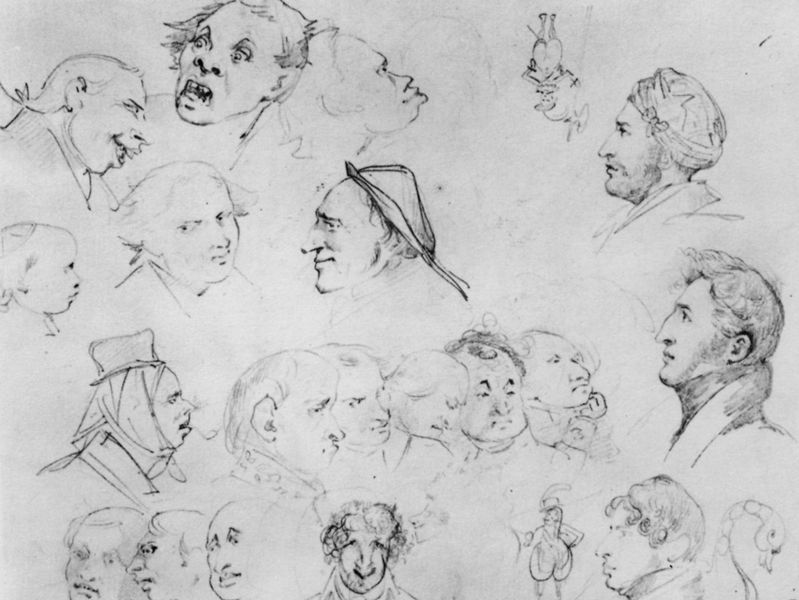
Titel: Skizzenblatt mit Kopfstudien
Künstler: Théodore Géricault
Standort: Paris
Institution: École Normale Supérieure des Beaux-Arts
Schlagwörter: kopf, mann, schatten, weiß, frauen, menschen, frau, grau, haar, hut, hüte, kopfbedeckungen, kreide, köpfe, lampe, licht, mund, männer, nase, ohr, profil, schwarz, skizze, zeichnung, blick, schleier, tuch, leute, schleife, gesichter, jung, kappe, mütze, mützen, profile, anatomie, augen, gesicht, kragen, mensch, rembrandt, portrait, porträt, busch, auge, haare, person, lippen, locke, locken, ohren, schön, kinder, lächeln, wangen, papier, umrisse, schwan, studie, backen, graphik, linien, ausdruck, figuren, karikatur, münder, nasen, kopftuch, ernst, glatze, seitenansicht, mimik, stimmung, wange, lachen, tusche, kohle, porträts, druck, schweiz, schraffur, radierung, stich, künstler, schwarzweiß, hässlich, zille, bleistift, gestik, entwurf, kunst, bildnisse, portraits, typen, studien, übungen, zähne, gesichtsausdruck, schweizer, miene, plan, kopfstudie, entwürfe, skizzen, emotionen, turban, grieche, schrei, anordnung, details, fratze, fratzen, zahn, grimassen, überzeichnet, zeichnungen, gefühl, emotion, gefühle, grotesken, versuche, karikaturen, stimmungen, gegensätze, mannn, physiognomie, porportion, ausdrücke, porträtstudie, gabriel von max, emoti0n, r, #nner, seitenansichrt, phyiognomie, #blatt, #studien, ikarrikaturen, menwschen